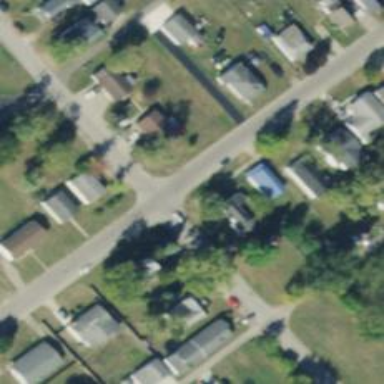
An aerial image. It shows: Alleyway designated as service road.